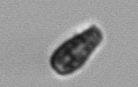
Label: Pseudochattonella_farcimen